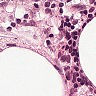
Metastatic tissue present: no